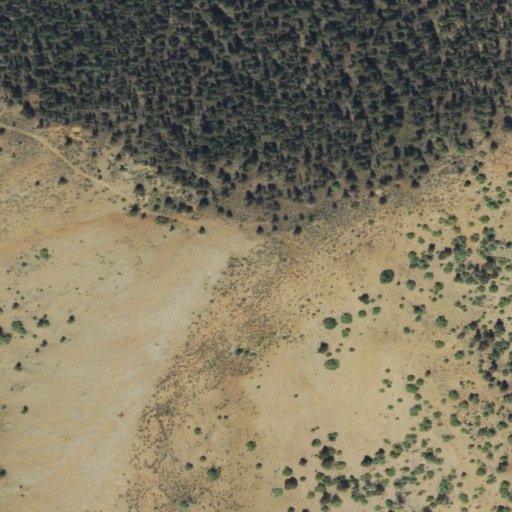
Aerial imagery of mountain in Colorado named Tolvar Peak containing shrub and evergreen forest